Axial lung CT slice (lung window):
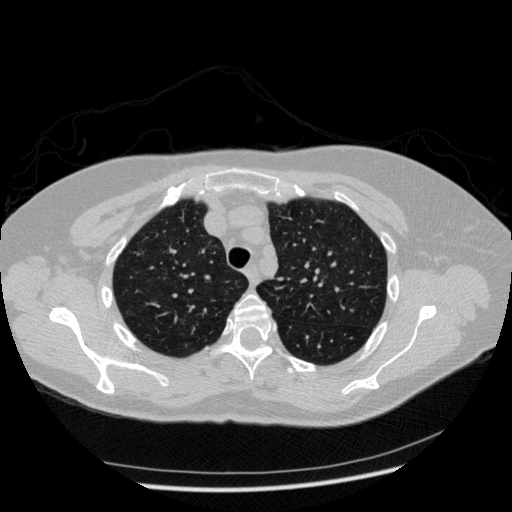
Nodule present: no